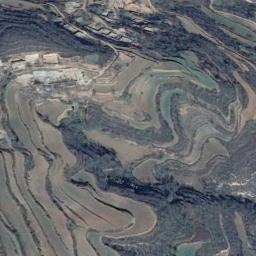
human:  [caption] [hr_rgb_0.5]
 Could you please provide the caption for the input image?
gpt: There are many green plants on the terrace .

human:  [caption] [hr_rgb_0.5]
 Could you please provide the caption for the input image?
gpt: There are several houses in a large layer of brown and green mixed terraces .

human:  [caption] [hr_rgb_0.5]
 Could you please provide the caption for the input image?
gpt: The bare and green terrace is next to some houses and trees .

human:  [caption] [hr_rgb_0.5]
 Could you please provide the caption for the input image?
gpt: Many trees are planted in the terraces which are in the middle of the image .

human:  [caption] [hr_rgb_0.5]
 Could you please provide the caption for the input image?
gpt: There are many green terraces of different sizes .